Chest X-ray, PA view. Patient: 36 years old, sex F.
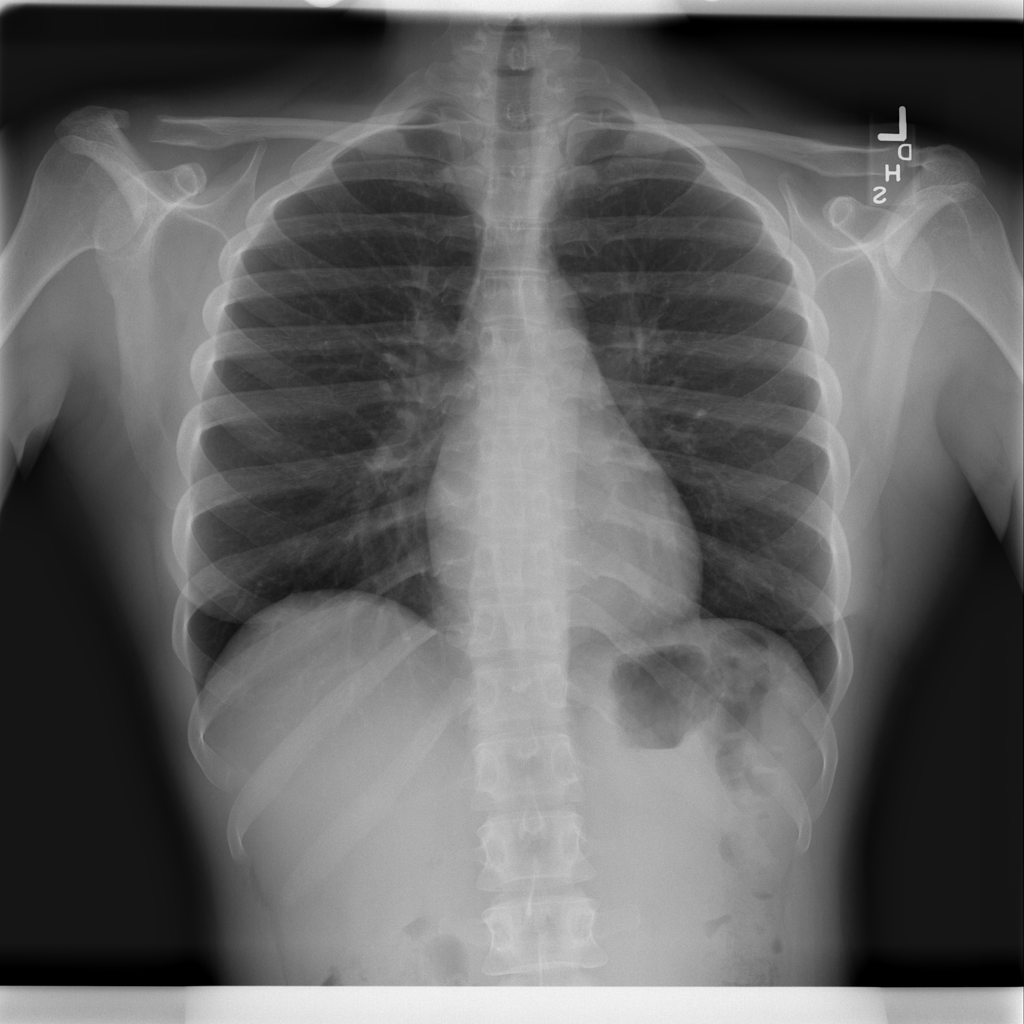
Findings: No Finding